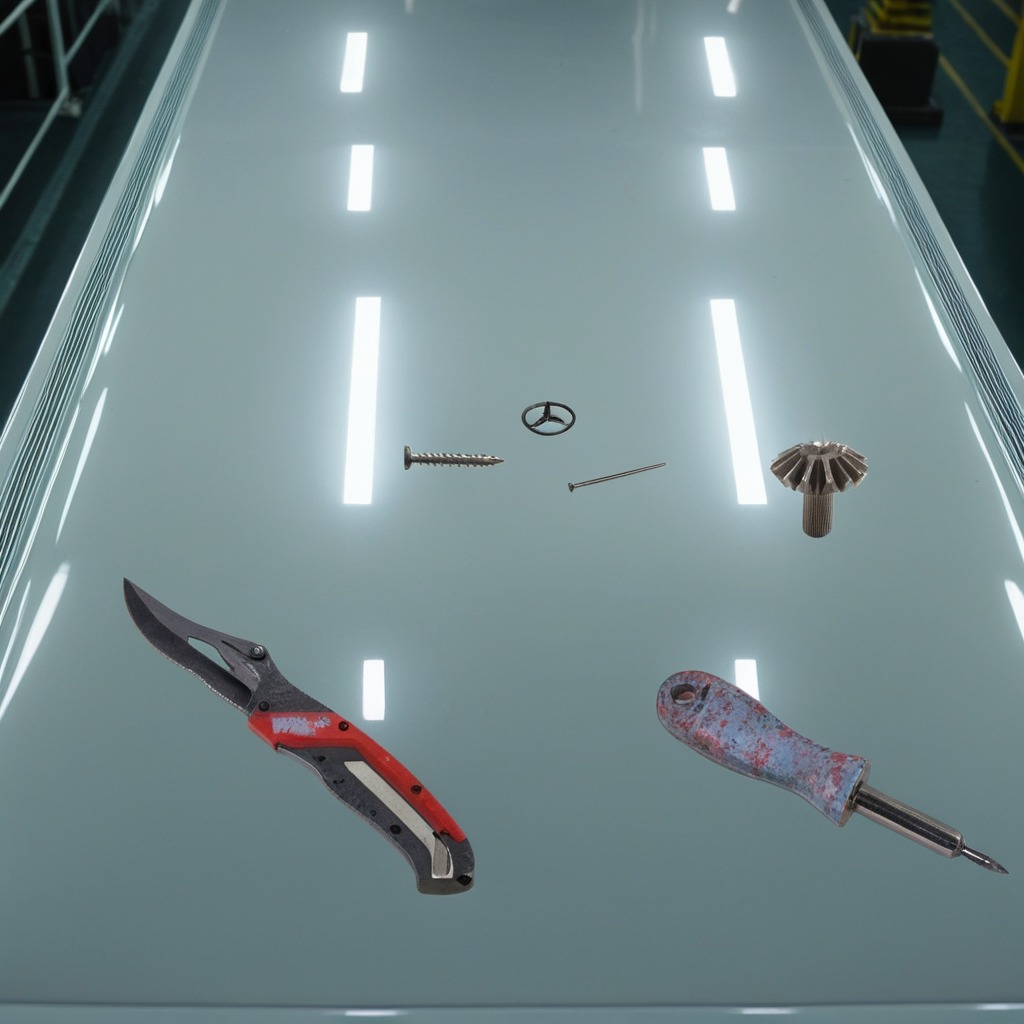
A gear with teeth, a knife, a screw, a nail and a screwdriver are lying on the high-gloss table.